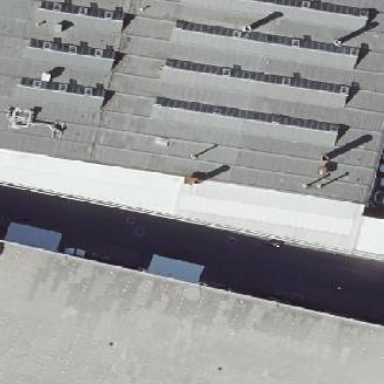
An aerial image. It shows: View of roof of building.